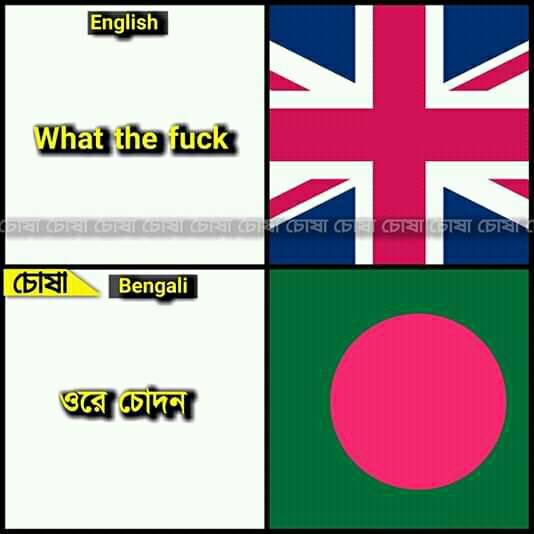
Caption: English   What the fuck   Bengali  ওরে চোদন
Label: non-hate